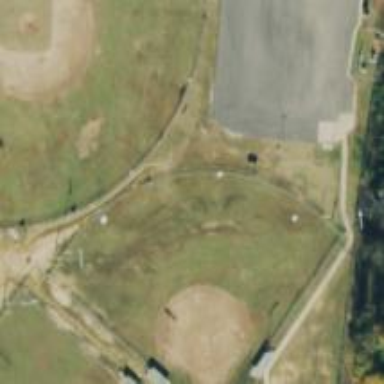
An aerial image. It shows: Softball pitch for leisure sports.